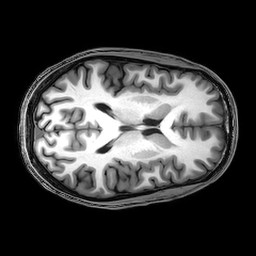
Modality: T1w
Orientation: axial
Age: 24
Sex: male
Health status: healthy
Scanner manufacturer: philips
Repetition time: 0.008221 s
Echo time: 0.00376 s